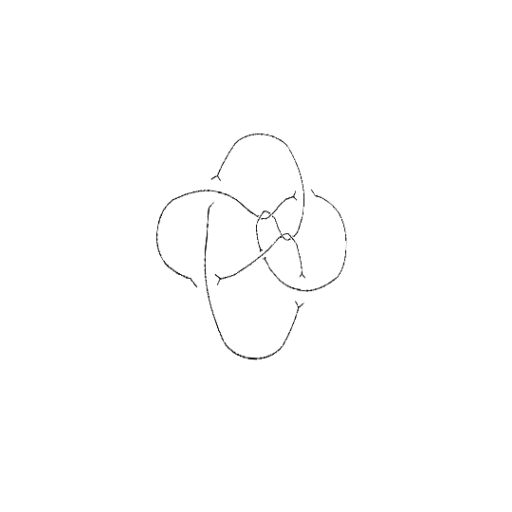
Crossing number: 9